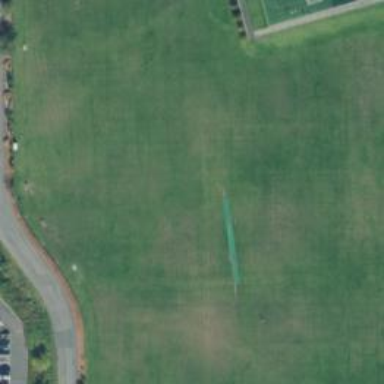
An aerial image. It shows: Grass pitch designated for cricket.